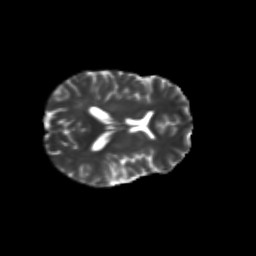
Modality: T2w
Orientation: axial
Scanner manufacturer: siemens
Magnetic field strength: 3 T
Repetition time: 9.2 s
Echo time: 0.084 s